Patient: sex M, age 51
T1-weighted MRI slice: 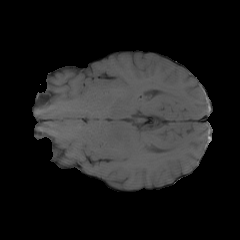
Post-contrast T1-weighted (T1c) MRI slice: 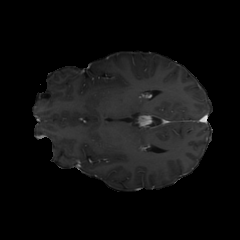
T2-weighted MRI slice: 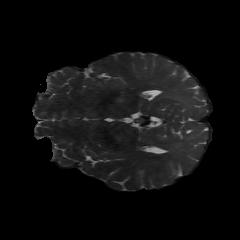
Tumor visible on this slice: no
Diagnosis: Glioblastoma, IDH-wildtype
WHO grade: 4